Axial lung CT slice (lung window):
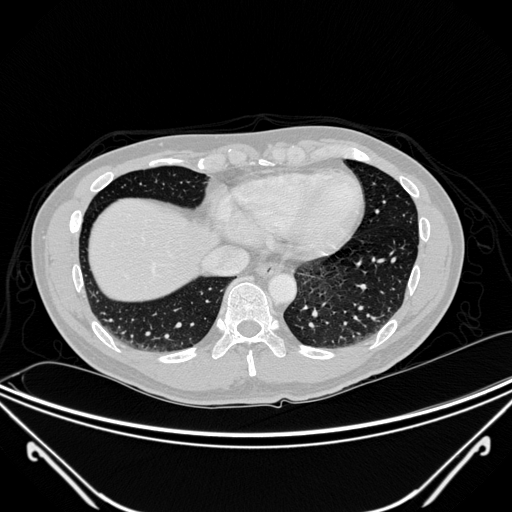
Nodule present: no